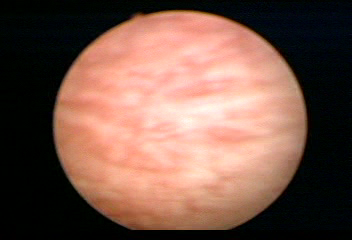
Modality: WLC
Class: Normal mucosa
Bladder cancer association: No